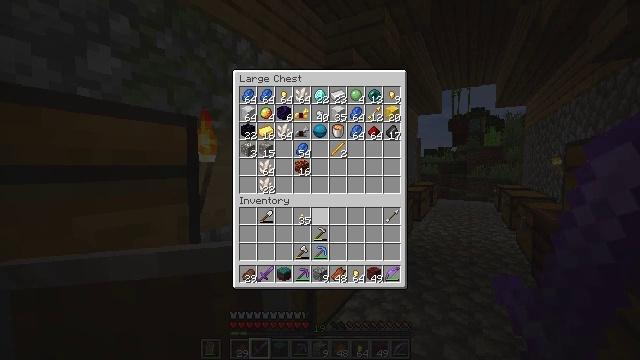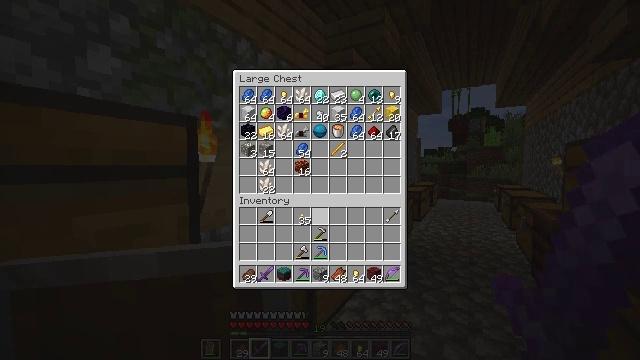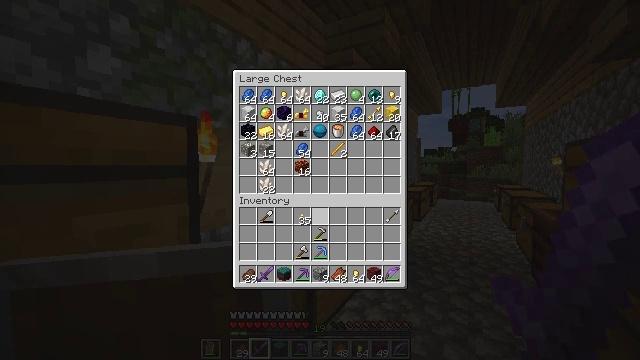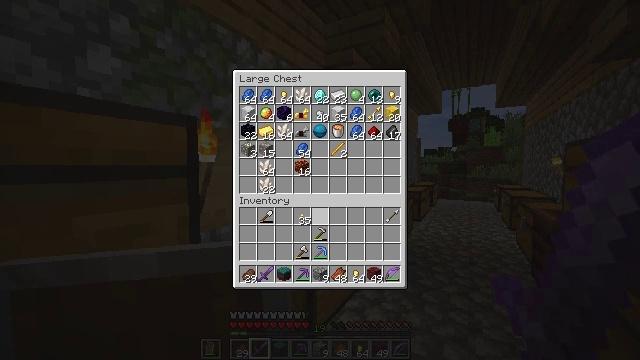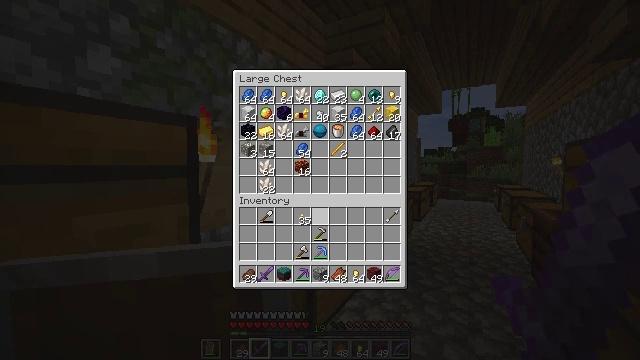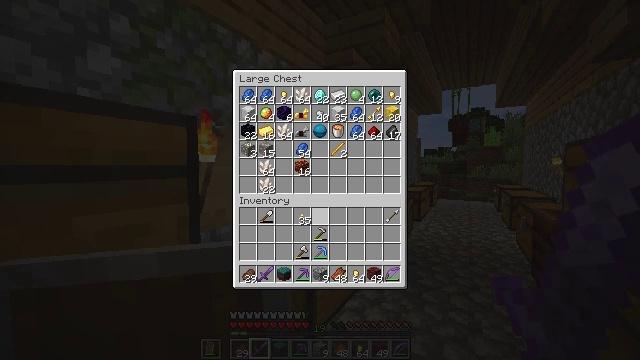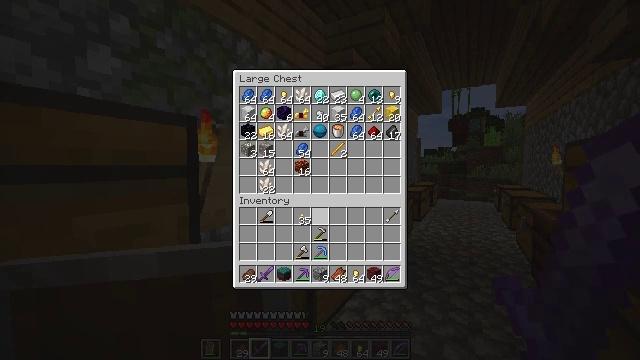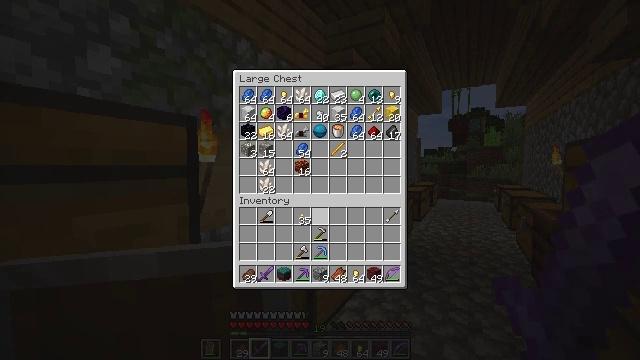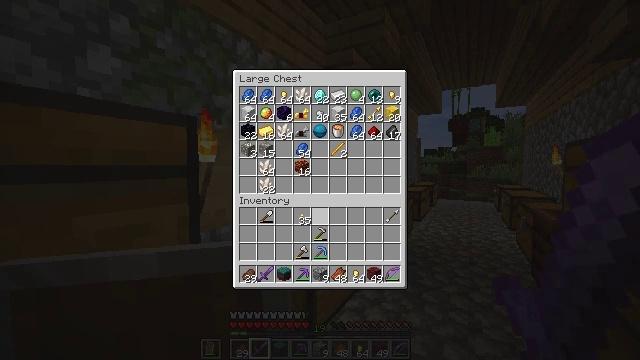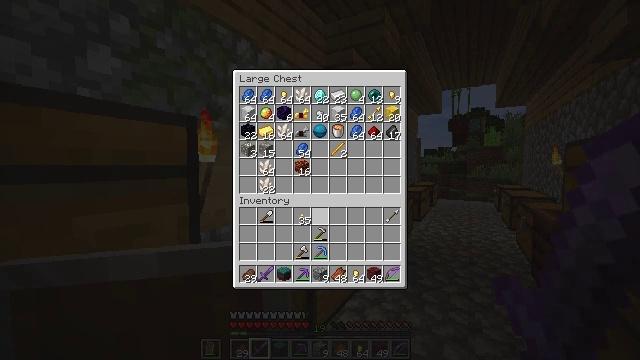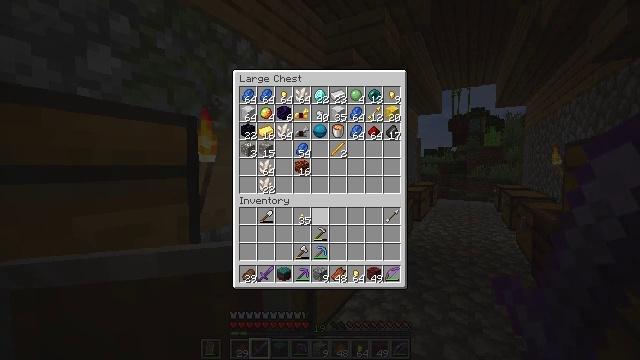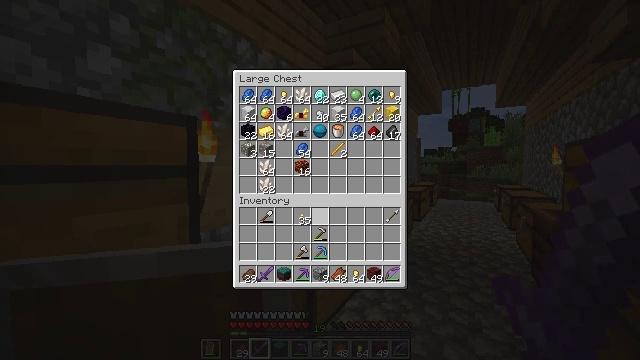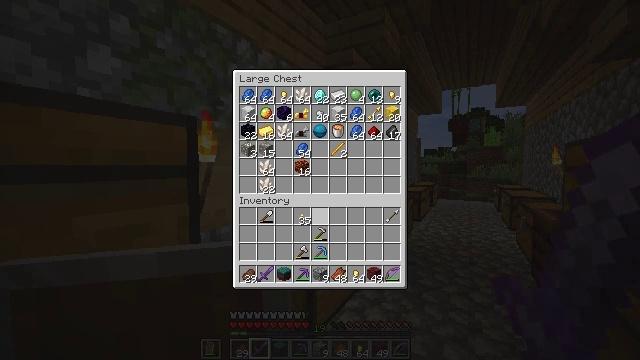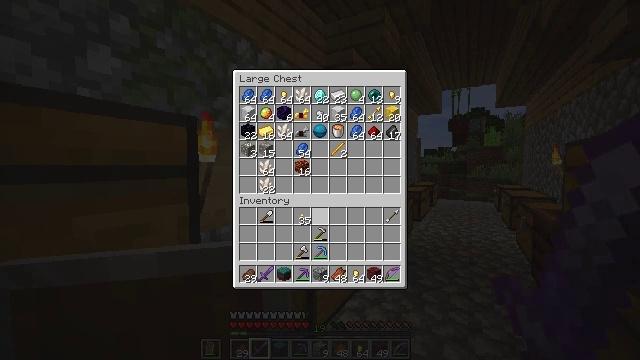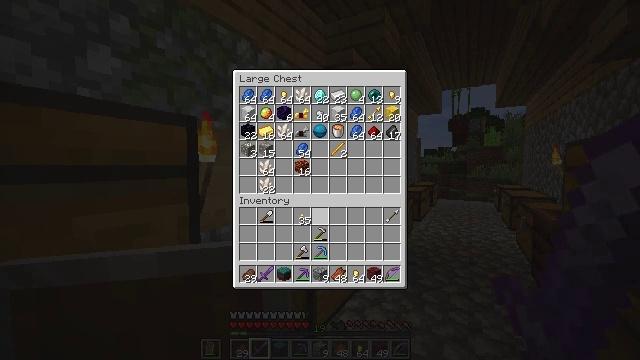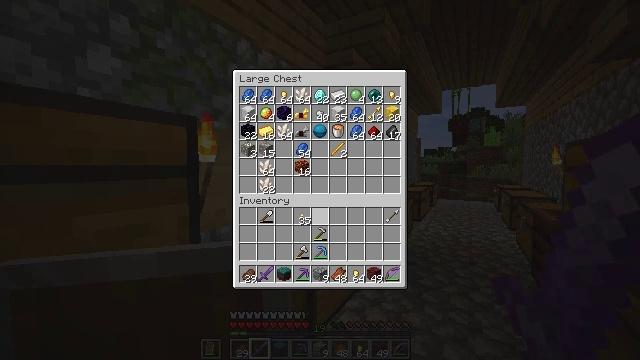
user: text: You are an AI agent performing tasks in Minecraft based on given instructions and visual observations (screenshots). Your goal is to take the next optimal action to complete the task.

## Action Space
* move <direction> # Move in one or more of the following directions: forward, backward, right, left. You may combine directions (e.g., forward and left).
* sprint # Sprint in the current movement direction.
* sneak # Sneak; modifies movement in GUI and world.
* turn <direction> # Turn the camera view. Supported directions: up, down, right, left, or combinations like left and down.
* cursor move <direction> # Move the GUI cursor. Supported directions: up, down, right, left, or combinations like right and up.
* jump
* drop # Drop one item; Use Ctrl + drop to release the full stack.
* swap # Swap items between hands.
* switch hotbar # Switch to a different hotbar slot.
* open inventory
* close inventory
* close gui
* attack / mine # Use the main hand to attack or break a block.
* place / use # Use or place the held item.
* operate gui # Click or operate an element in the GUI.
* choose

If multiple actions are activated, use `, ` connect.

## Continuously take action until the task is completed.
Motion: motion action
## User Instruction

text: Collect tall grass by breaking it.
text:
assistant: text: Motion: no_op
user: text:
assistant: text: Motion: no_op
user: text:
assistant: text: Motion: no_op
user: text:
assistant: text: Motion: no_op
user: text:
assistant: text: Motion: no_op
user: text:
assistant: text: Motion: no_op
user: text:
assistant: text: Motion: no_op
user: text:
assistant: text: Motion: no_op
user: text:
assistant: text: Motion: no_op
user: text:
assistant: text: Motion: no_op
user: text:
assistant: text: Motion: no_op
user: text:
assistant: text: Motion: no_op
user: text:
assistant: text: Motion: no_op
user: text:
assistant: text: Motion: no_op
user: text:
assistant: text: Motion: no_op
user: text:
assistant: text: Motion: no_op
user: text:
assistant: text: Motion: no_op
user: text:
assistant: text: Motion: no_op
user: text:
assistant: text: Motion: no_op
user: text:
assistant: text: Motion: sneak, turn right and down
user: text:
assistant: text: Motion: sneak, turn right and down
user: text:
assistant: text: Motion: sneak, turn right and down
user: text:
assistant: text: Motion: sneak, turn right and down
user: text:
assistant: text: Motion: sneak
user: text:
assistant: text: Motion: sneak
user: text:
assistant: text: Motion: sneak
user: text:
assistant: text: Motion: sneak, turn left
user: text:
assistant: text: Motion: sneak
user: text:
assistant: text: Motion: sneak
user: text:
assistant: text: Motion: sneak